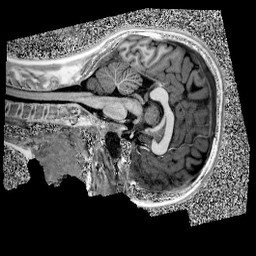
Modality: UNIT1
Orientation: sagittal
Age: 11
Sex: male
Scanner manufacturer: siemens
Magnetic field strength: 3 T
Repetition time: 4 s
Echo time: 0.00303 s